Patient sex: F
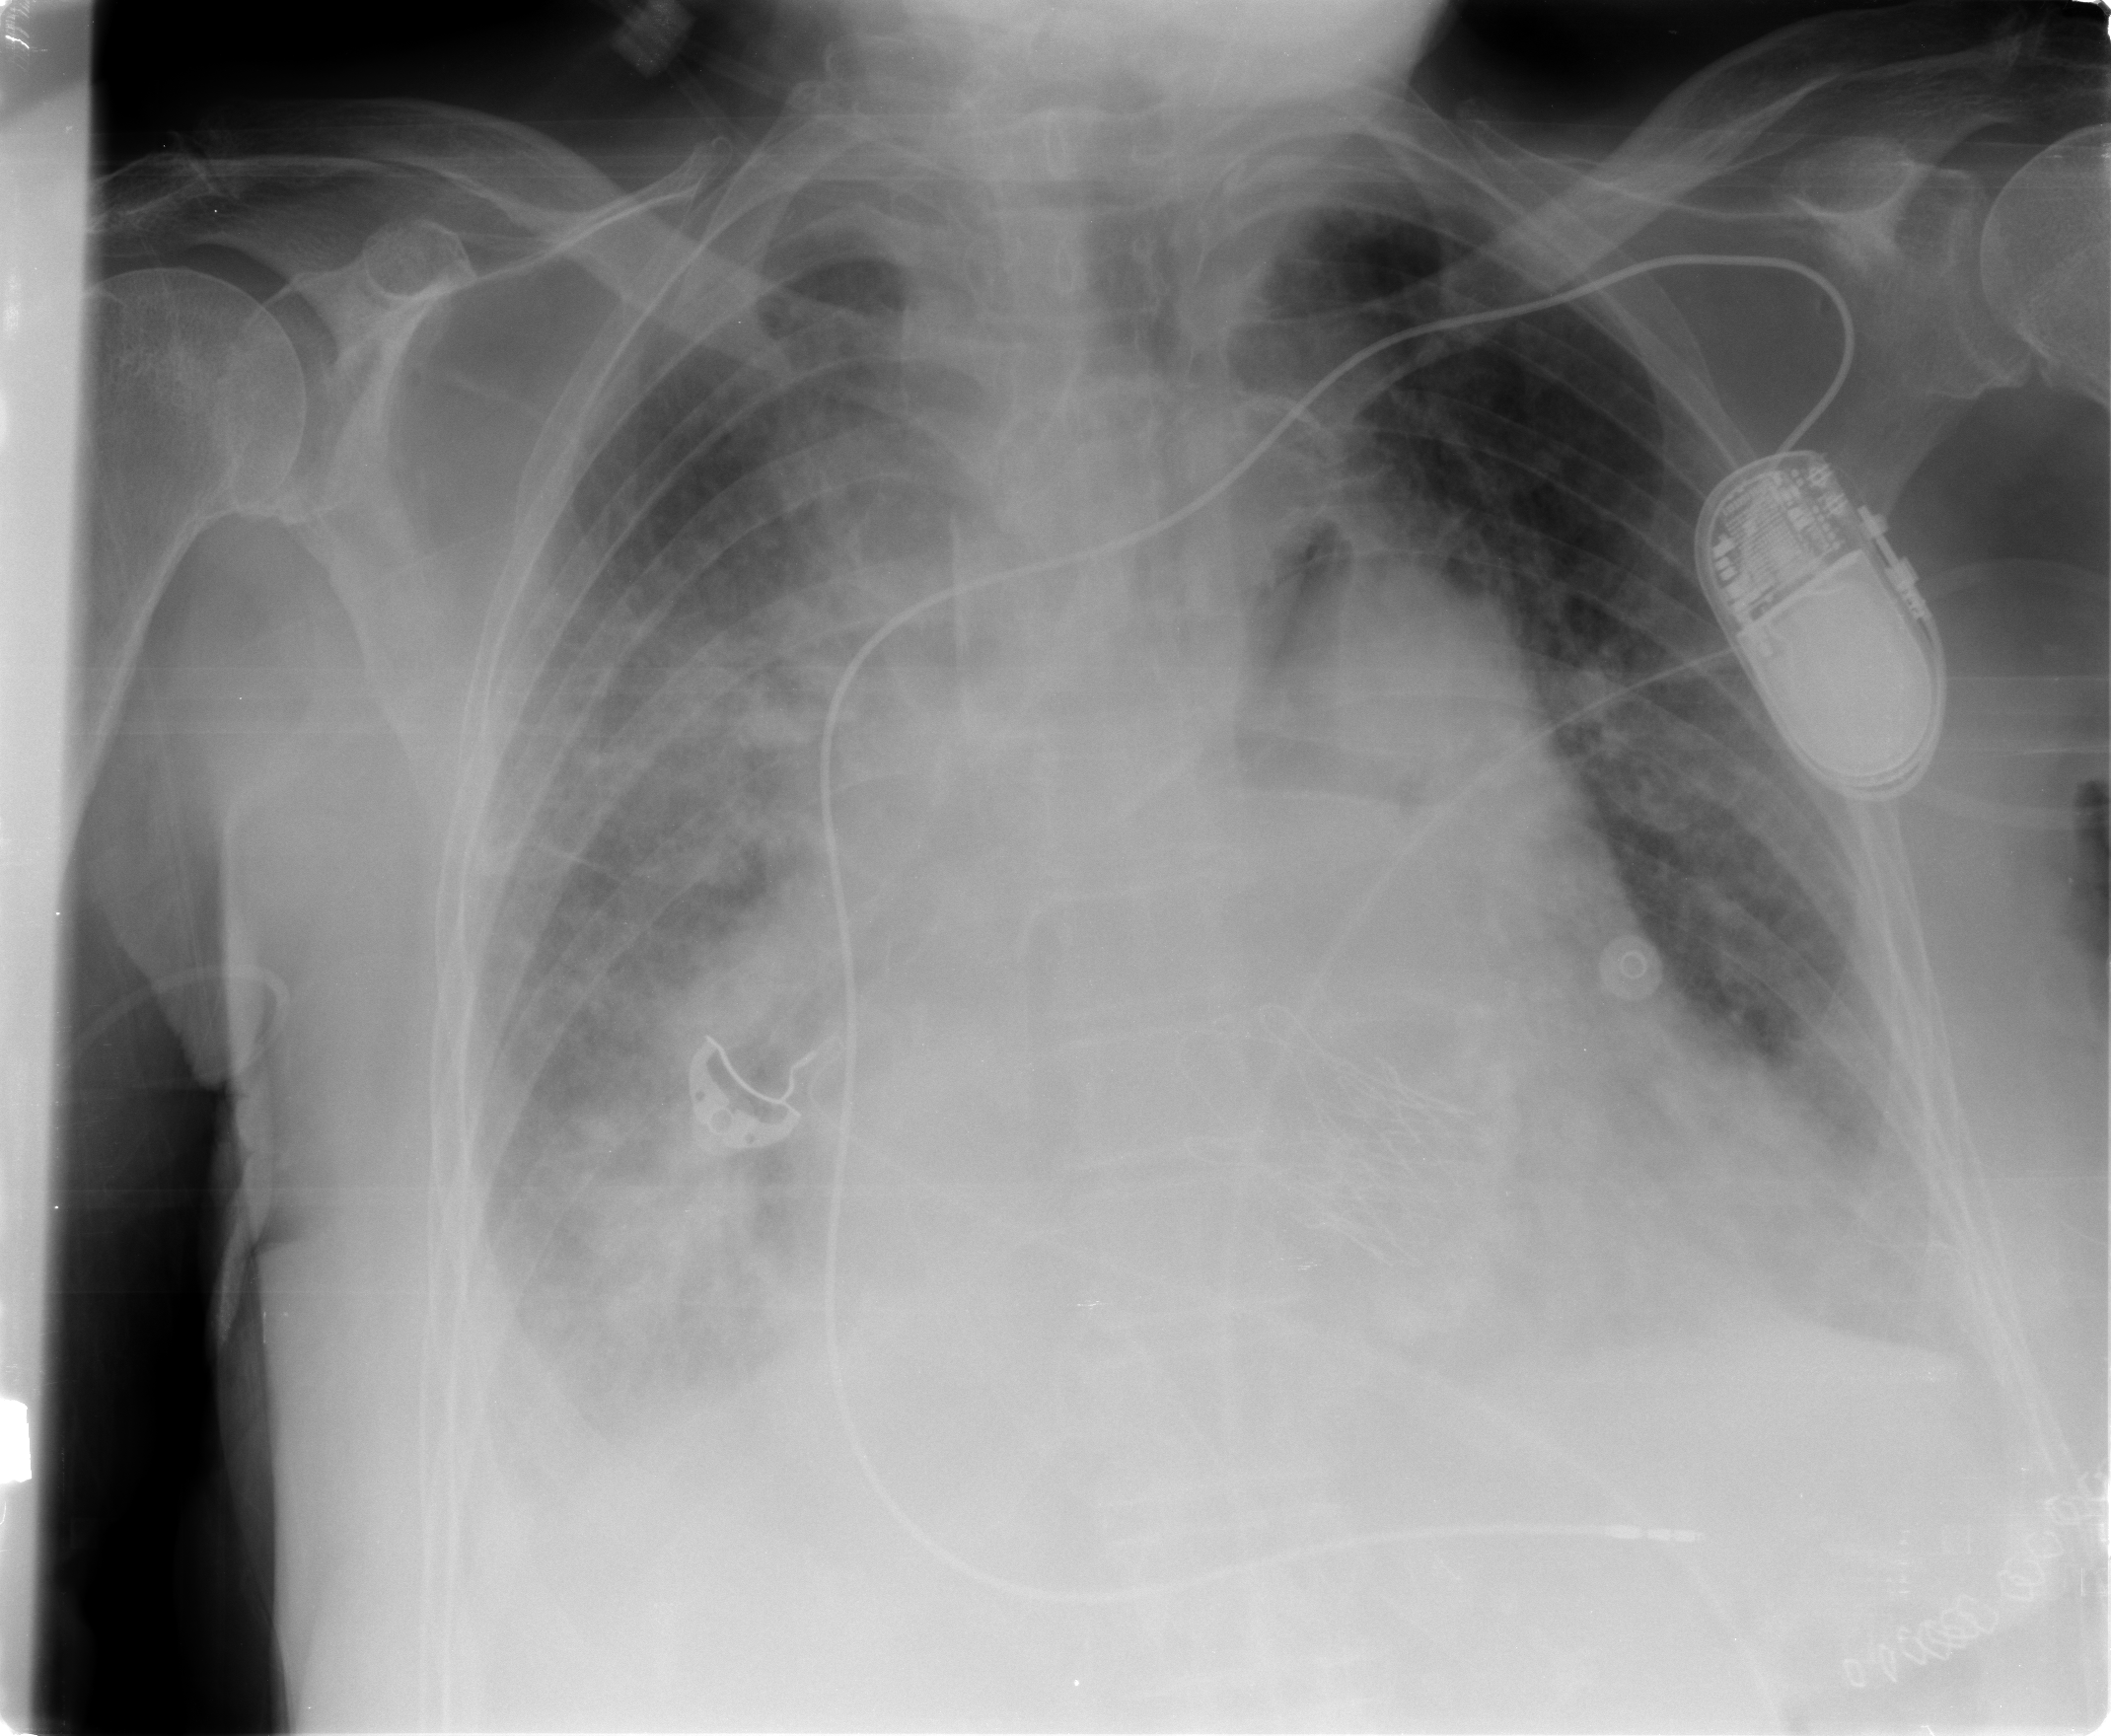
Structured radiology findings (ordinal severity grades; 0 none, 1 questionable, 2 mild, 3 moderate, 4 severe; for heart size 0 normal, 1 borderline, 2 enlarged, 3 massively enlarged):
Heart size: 2
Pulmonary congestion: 2
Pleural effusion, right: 3
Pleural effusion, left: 2
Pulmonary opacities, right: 3
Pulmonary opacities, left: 2
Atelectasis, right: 3
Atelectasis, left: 2